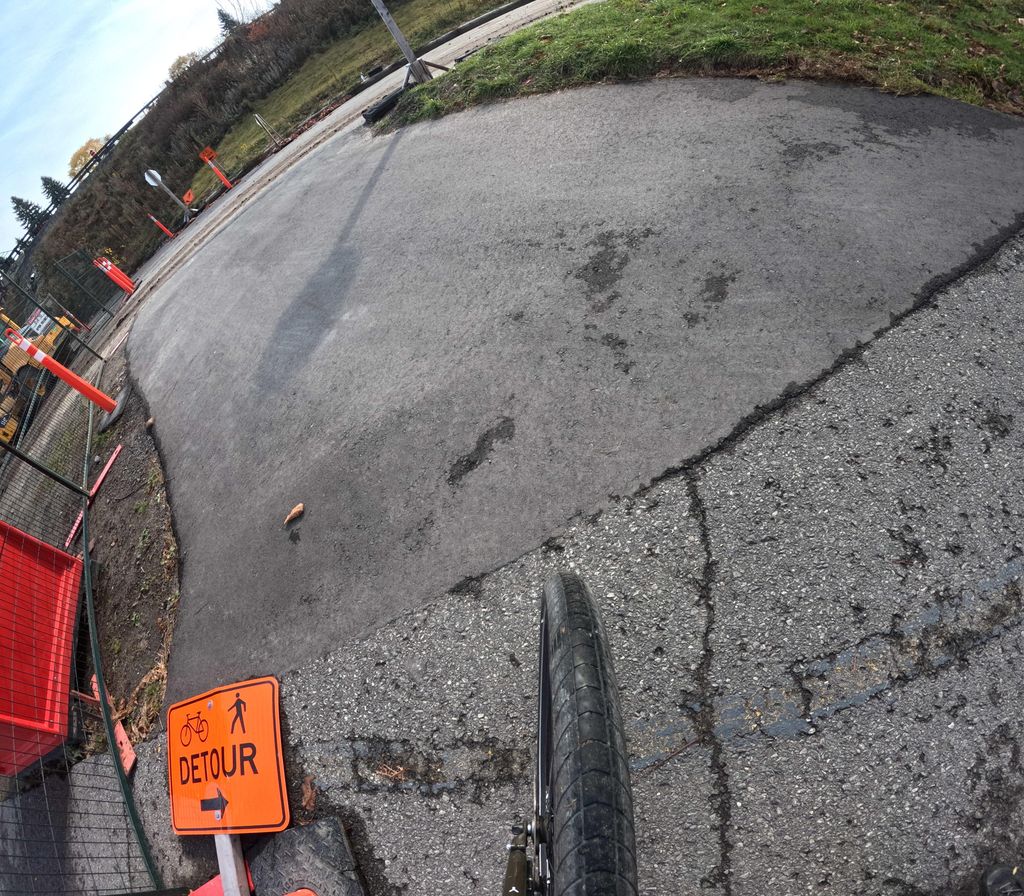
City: ottawa-gatineau